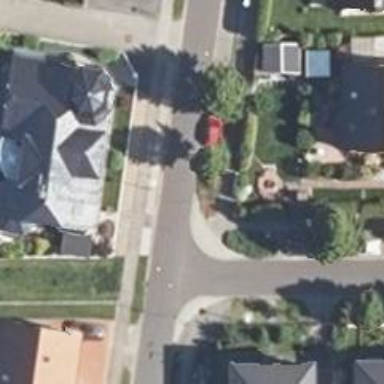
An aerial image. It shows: Sidewalk along the footway.